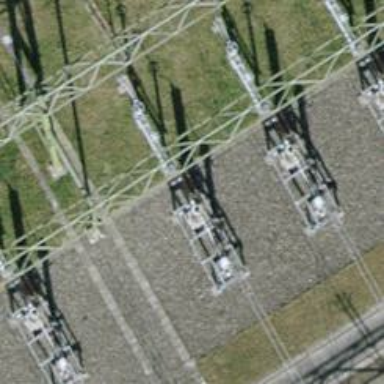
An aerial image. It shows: Insulator used in power systems.